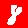
Digit: 8